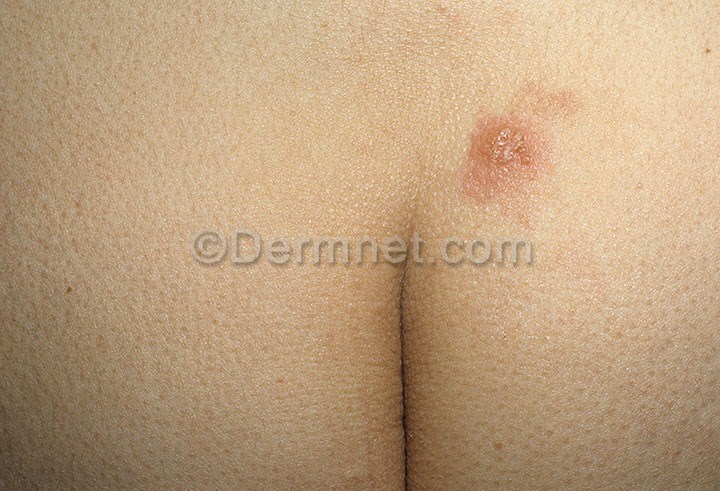
Disease: Warts Molluscum and other Viral Infections